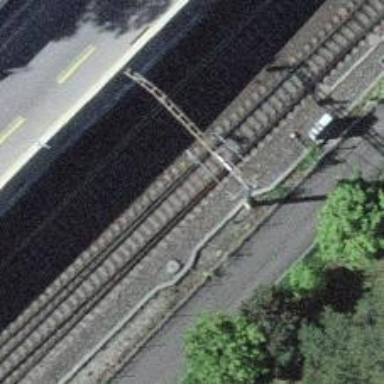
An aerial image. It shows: Single railway track with electrification through contact line.